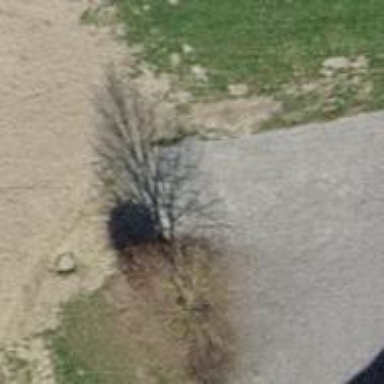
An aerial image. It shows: Gravel track with grade4 track type.